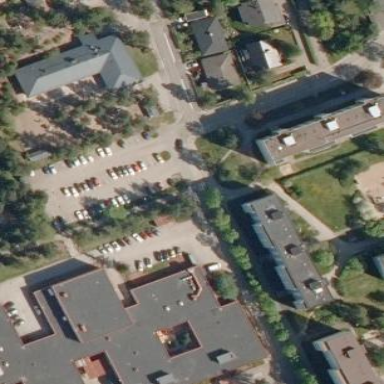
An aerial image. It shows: Kindergarten.